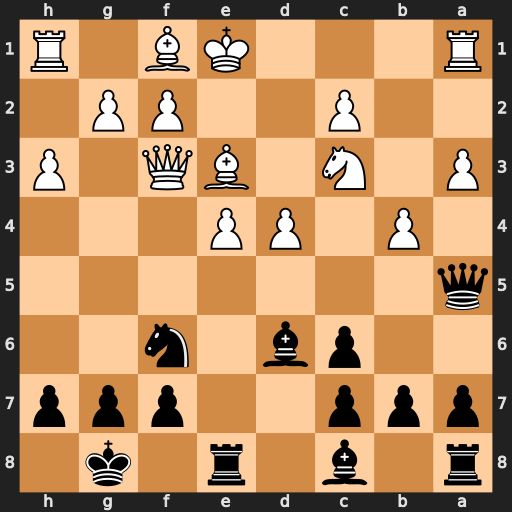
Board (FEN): r1b1r1k1/ppp2ppp/2pb1n2/q7/1P1PP3/P1N1BQ1P/2P2PP1/R3KB1R
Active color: b
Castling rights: KQ
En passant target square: -
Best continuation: Bxb4 axb4 Qxa1+